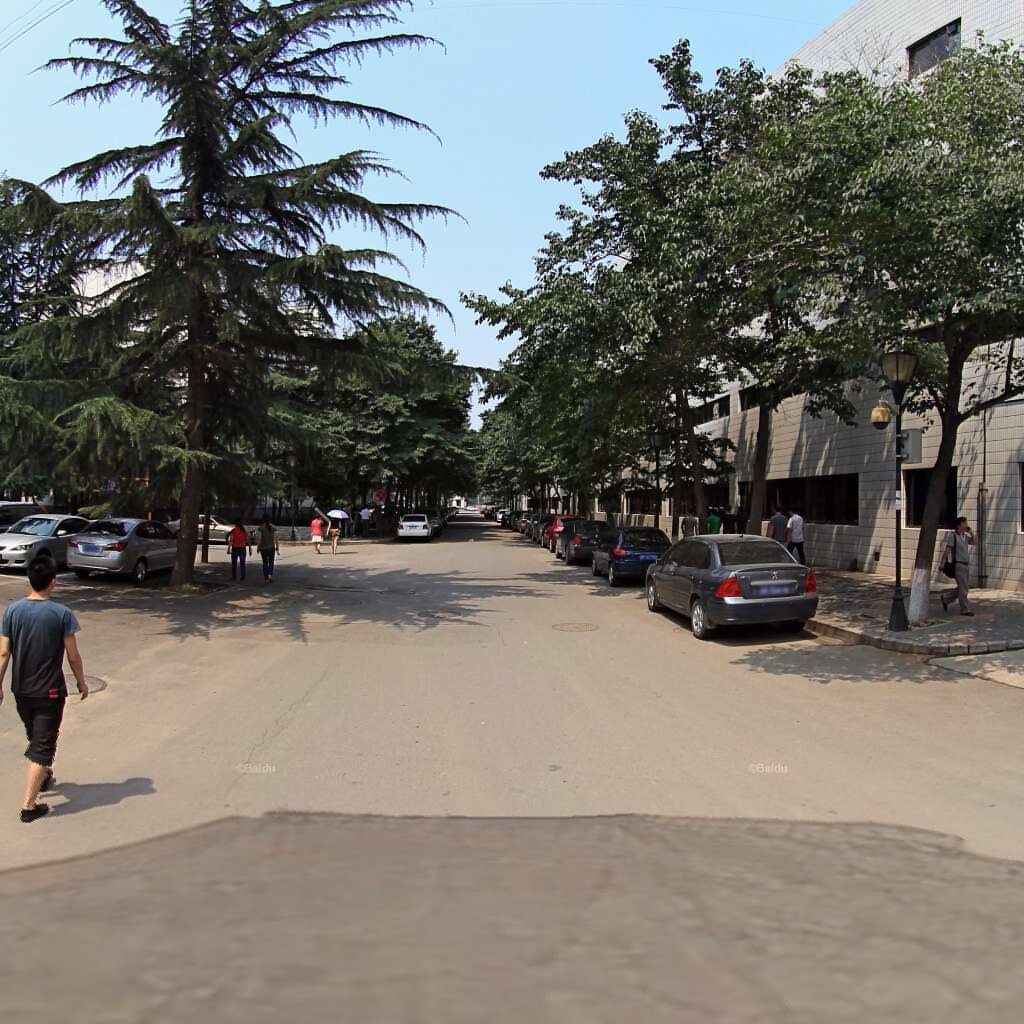
Region: Chaoyang
Road damage annotations: longitudinal crack, manhole cover, manhole cover